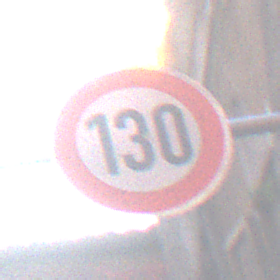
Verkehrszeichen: Geschwindigkeit130
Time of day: MorningAfternoon
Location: Outdoor (Urban)
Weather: Clear
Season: NotSpecified
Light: Natural